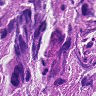
Metastatic tissue present: yes